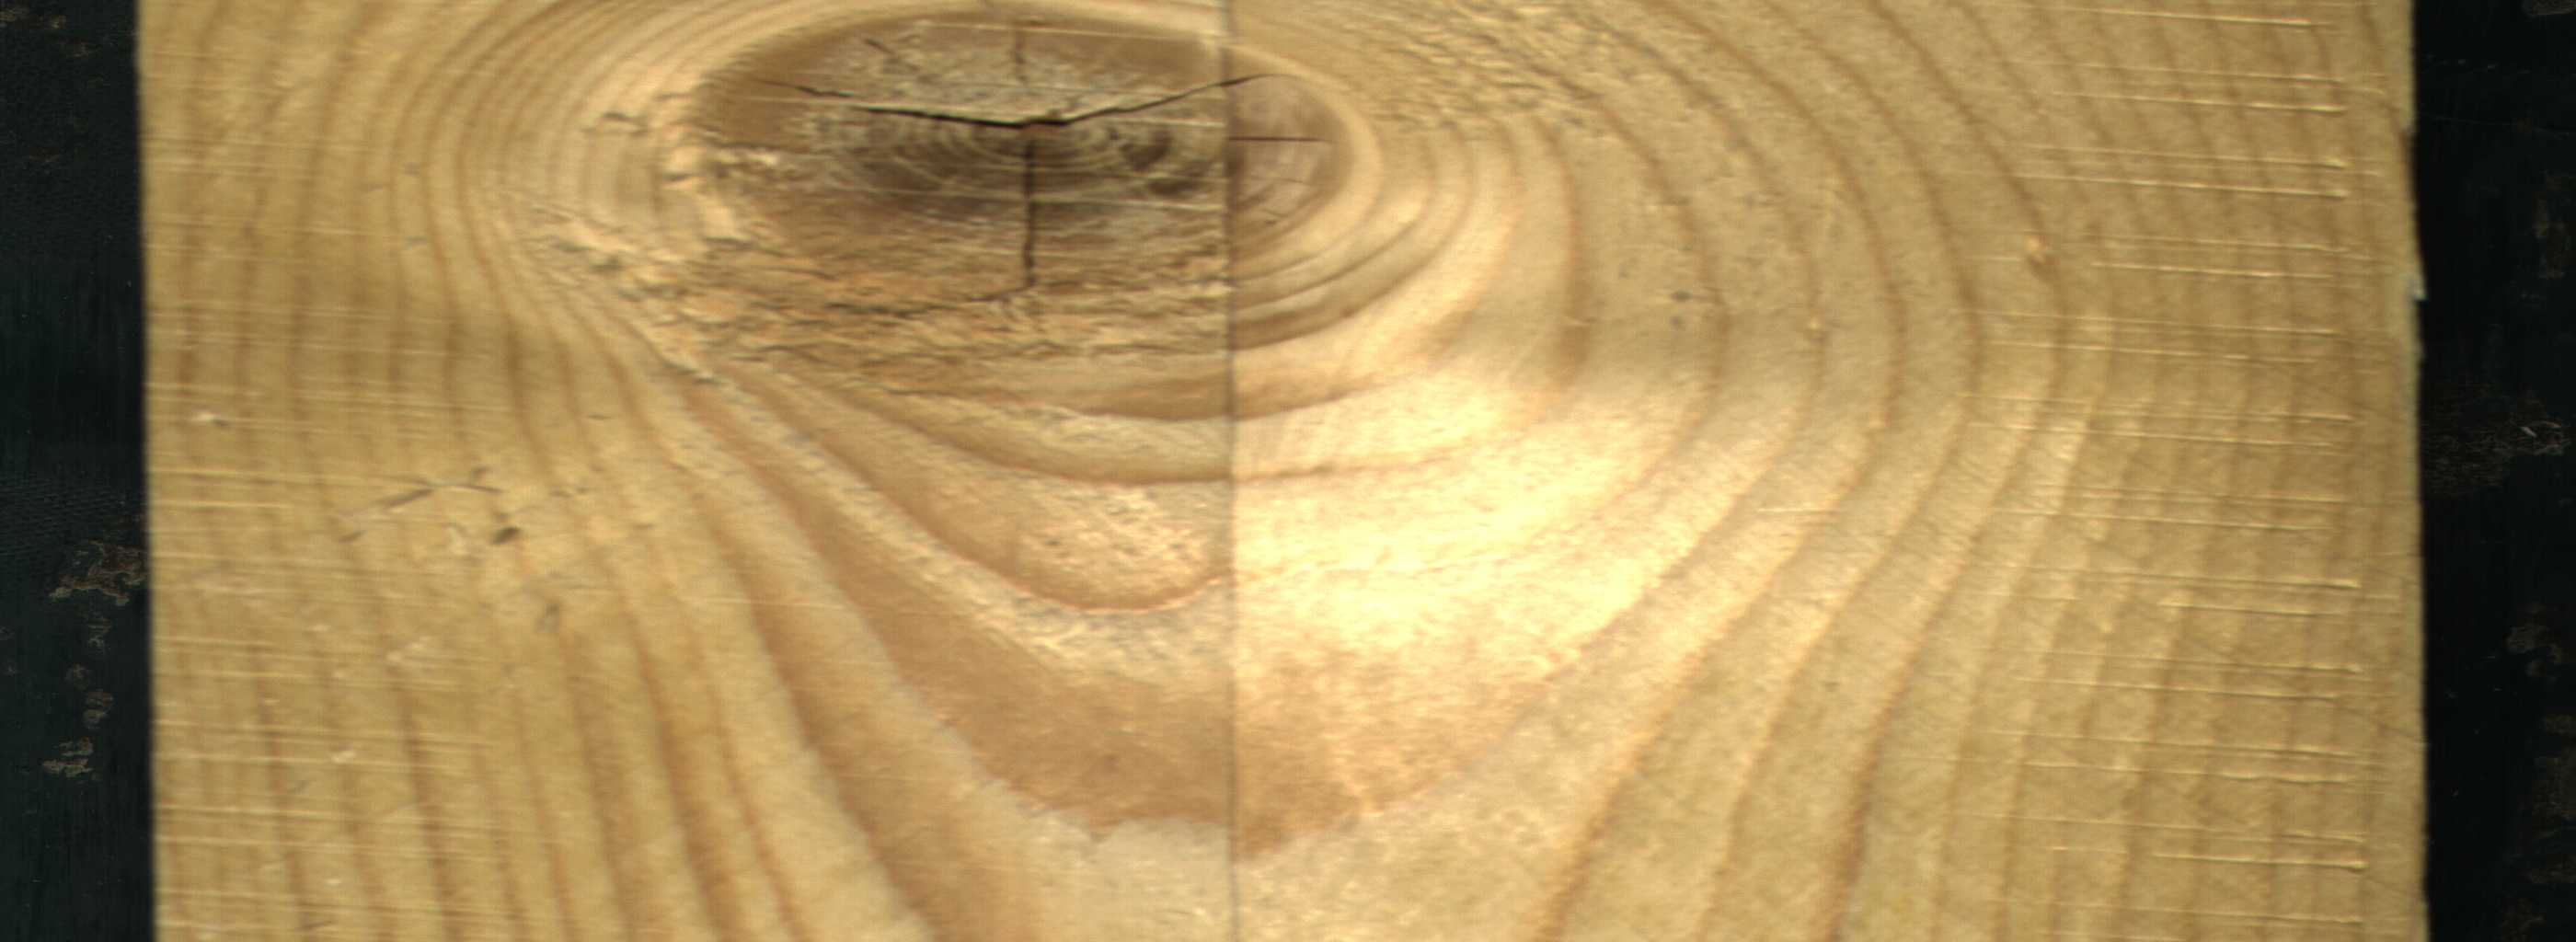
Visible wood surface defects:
knot_with_crack